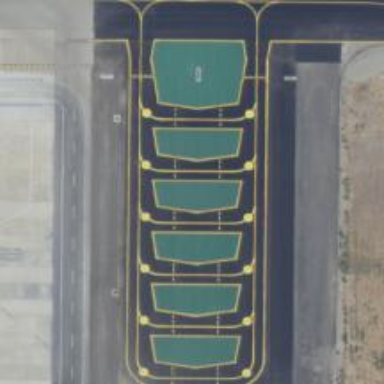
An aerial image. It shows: Image of taxiway at airport.